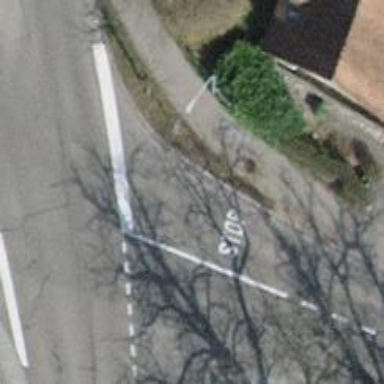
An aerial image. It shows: Sidewalk.